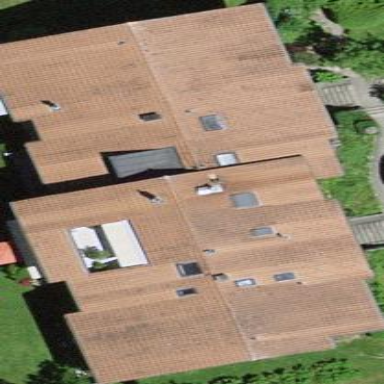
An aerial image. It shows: Terrace building.